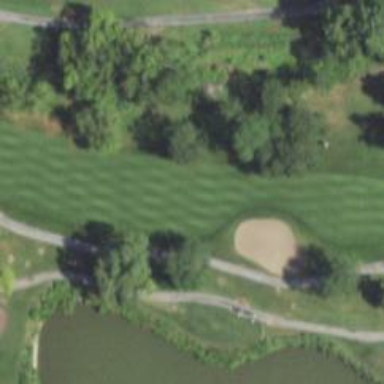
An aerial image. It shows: View of golf hole.